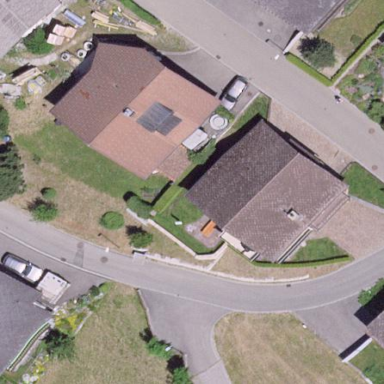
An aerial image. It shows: Detached building.